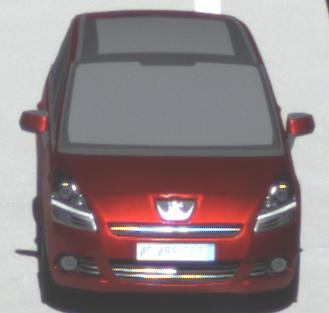
Make: Peugeot
Model: 5008 120 VTi
Detailed model: 5008 (I) Van
Model produced from: 2009/10
Model produced until: 2011/07
Doors: 5
Color: red
Road condition: dry road
Daytime: midday
Contrast: high contrast